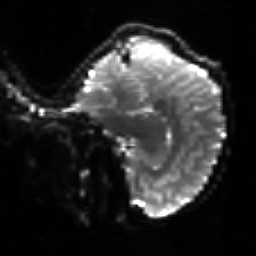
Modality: sbref
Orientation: sagittal
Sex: female
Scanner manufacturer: siemens
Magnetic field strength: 3 T
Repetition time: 5 s
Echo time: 0.071 s